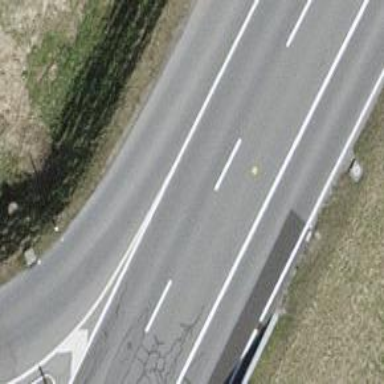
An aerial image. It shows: Asphalt road classified as primary highway.